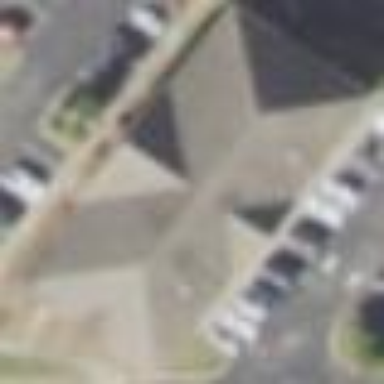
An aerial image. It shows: Building.